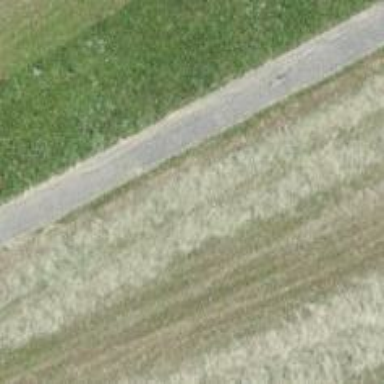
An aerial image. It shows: Well-maintained track road with grade 1 tracktype.